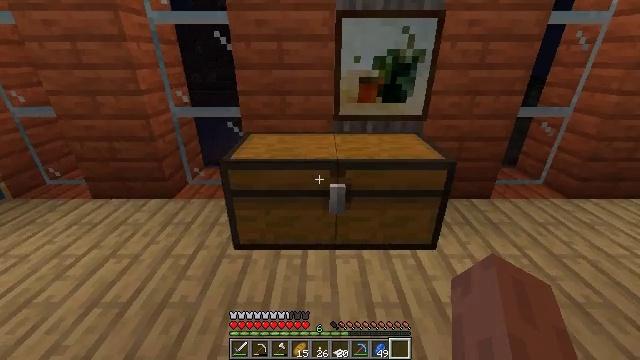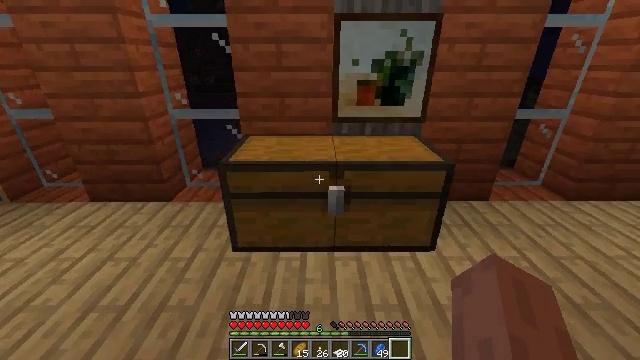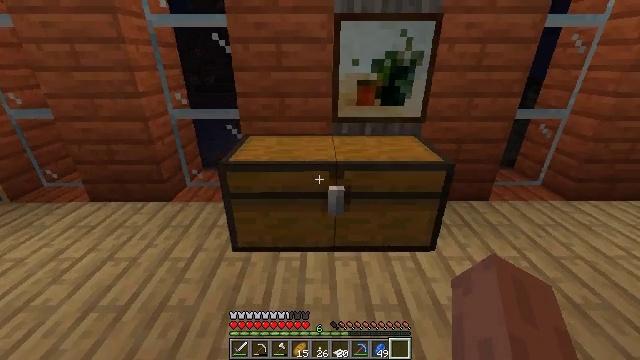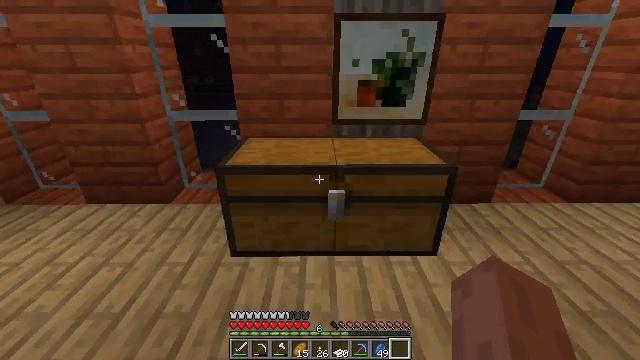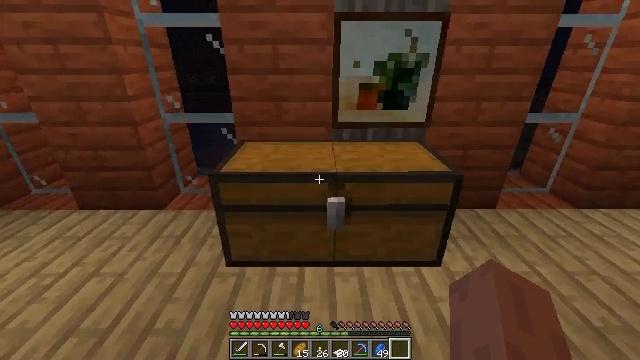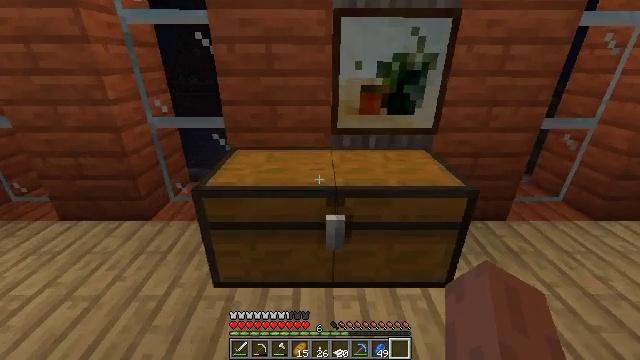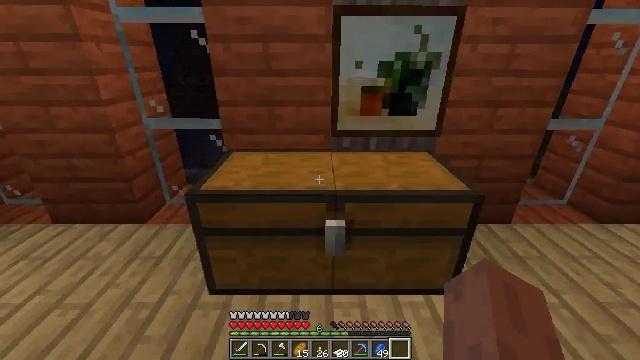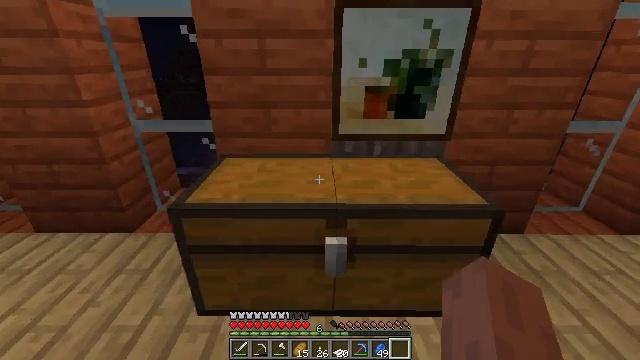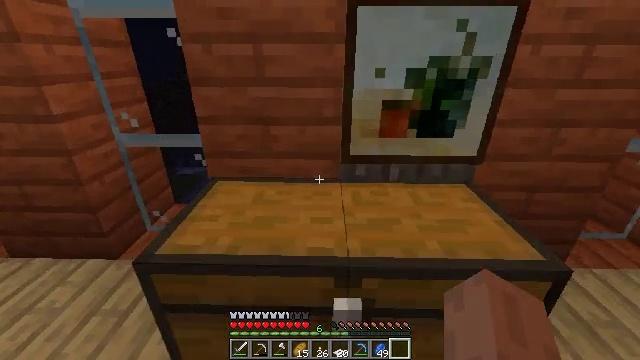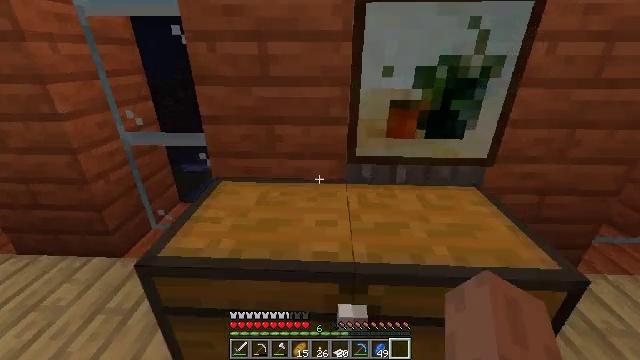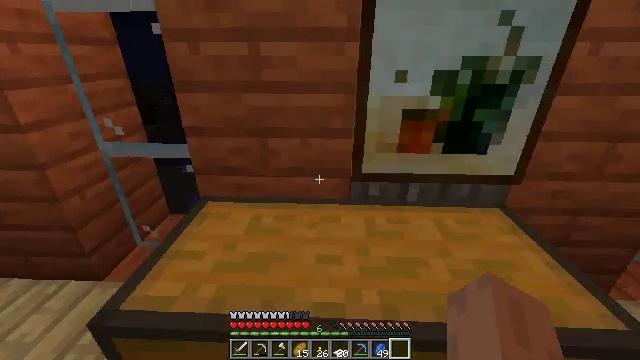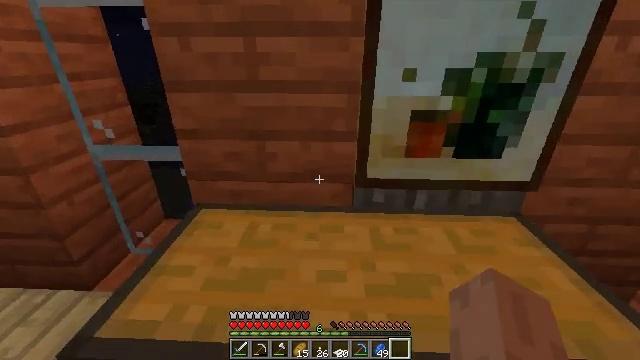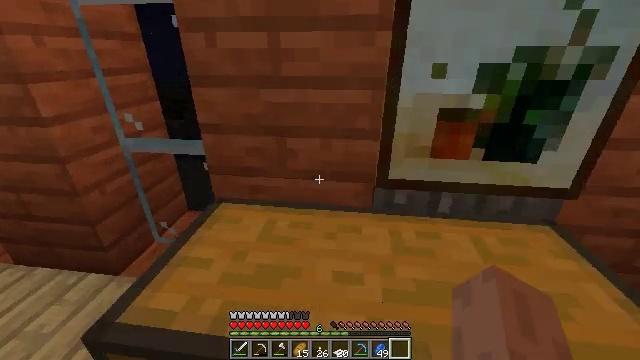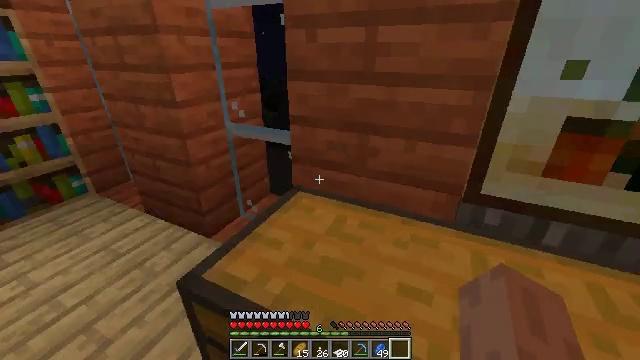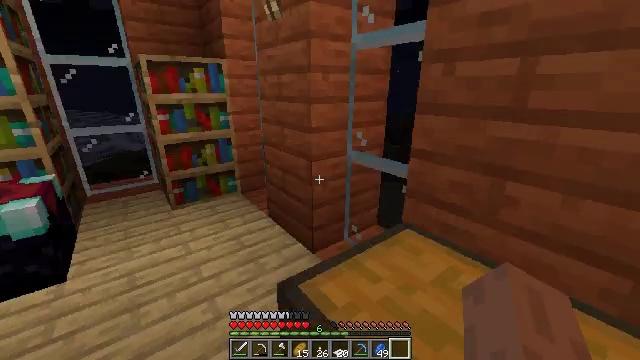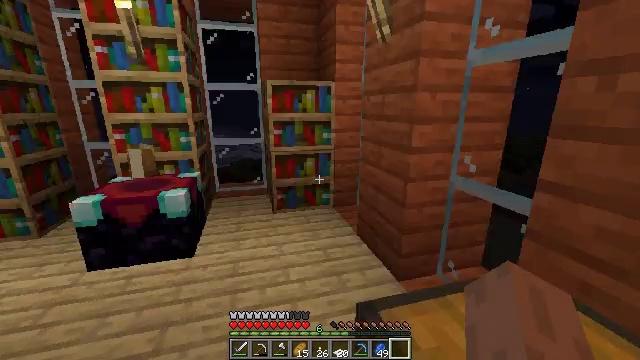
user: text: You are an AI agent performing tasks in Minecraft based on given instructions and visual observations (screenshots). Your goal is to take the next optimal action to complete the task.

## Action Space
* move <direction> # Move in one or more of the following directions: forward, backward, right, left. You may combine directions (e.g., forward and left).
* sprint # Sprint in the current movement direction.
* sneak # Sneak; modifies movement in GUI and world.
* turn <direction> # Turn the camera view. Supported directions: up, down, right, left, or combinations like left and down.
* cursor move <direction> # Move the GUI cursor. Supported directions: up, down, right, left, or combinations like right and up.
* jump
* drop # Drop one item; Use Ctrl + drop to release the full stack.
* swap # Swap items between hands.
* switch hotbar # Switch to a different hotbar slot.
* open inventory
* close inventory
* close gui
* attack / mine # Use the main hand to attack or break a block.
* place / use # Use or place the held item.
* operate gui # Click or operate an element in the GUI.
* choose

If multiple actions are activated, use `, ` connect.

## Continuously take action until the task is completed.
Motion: motion action
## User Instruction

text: Open the crafting table and craft a book.
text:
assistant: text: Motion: no_op
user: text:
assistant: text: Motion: no_op
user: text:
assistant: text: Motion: move forward
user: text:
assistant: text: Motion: move forward
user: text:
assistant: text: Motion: move forward
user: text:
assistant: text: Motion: move forward
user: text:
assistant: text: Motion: move forward
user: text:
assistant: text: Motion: move forward, turn left
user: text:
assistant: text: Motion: move forward, turn left
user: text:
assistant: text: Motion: no_op
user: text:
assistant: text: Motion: no_op
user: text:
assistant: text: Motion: turn left
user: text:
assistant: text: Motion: turn left
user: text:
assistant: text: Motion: turn left and up
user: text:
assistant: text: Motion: turn left and up
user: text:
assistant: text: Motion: turn left and up
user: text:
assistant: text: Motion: move left
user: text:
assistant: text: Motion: move left
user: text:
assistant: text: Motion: move left
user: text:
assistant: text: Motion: move left, turn right and up
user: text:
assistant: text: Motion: move left, turn right and up
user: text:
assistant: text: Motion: move left, turn right and up
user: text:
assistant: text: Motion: move left
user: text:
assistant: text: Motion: move left
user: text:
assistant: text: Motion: move left
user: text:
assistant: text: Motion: move left
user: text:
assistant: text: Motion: no_op
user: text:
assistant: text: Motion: no_op
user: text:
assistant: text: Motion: no_op
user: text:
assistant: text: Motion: turn down